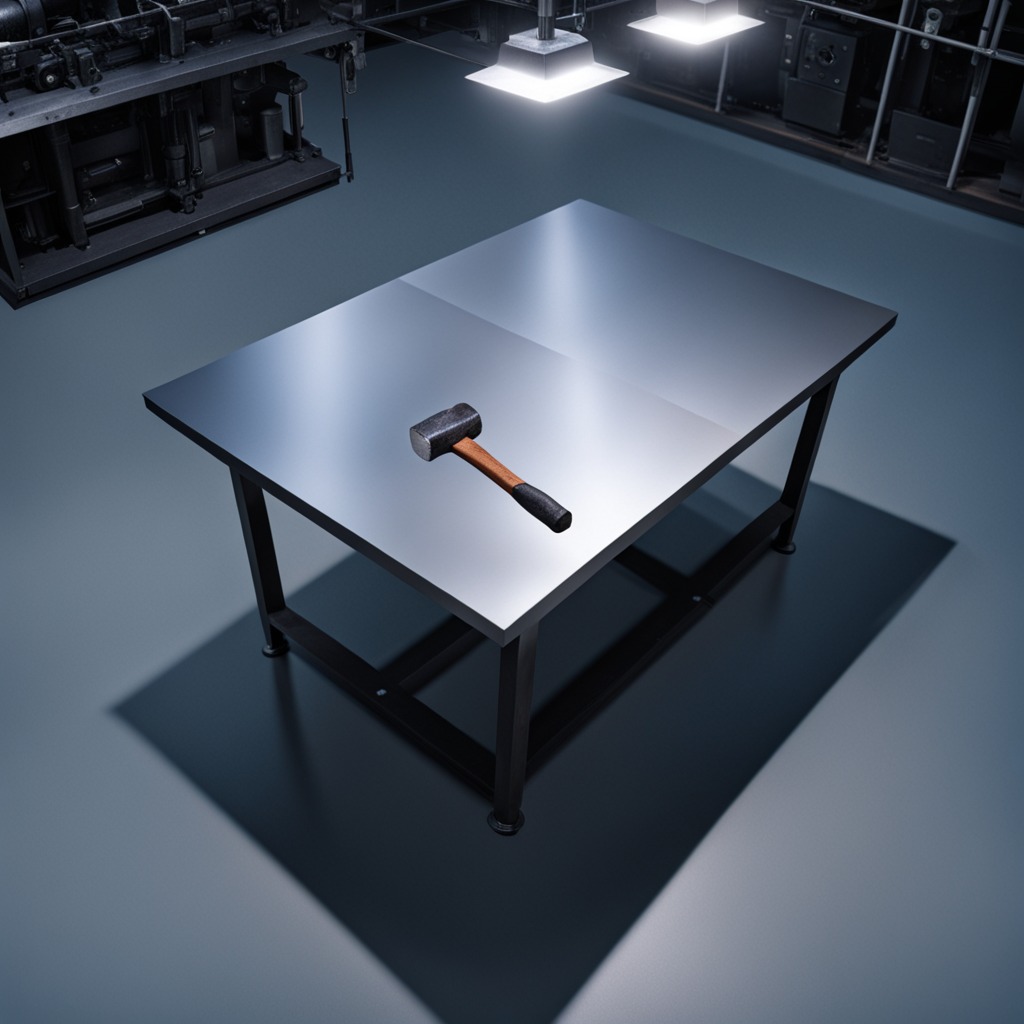
A hammer is lying on a clean empty table in a basement in the evening soft directional lighting on the tabletop realistic grain studio-quality clarity centered framing